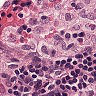
Metastatic tissue present: no